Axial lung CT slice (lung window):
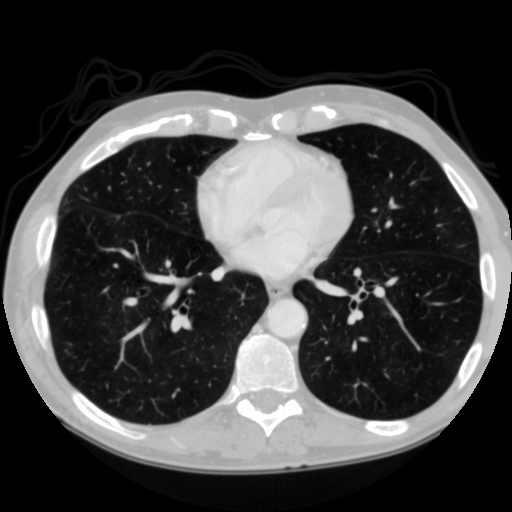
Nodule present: no